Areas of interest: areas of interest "Old Water Pit Forest Park"
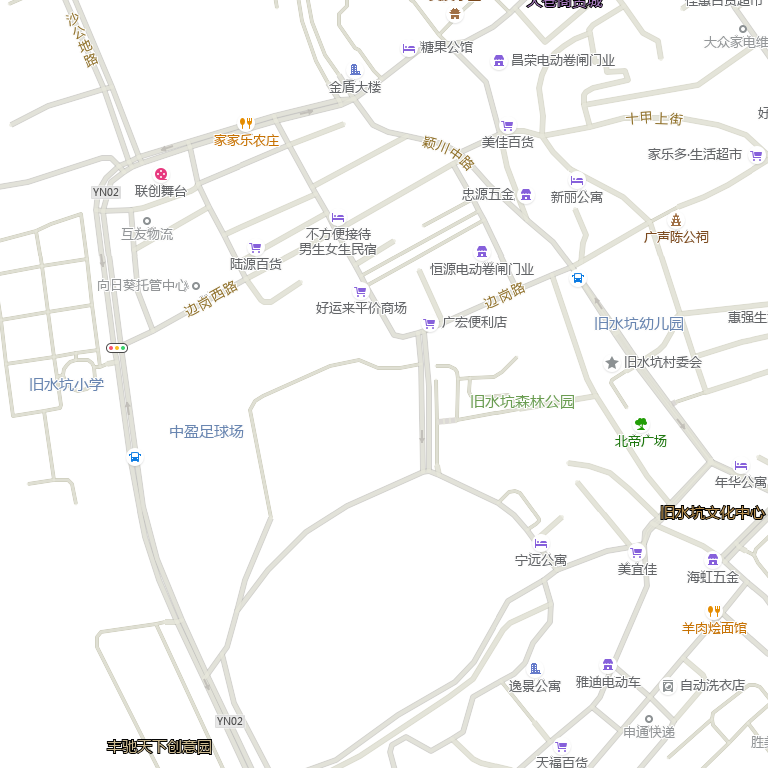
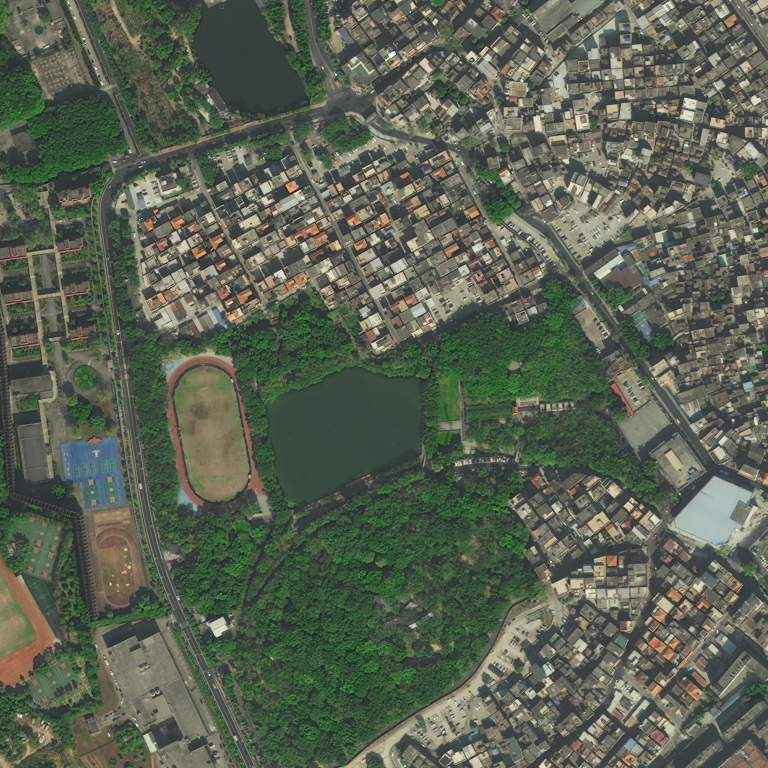